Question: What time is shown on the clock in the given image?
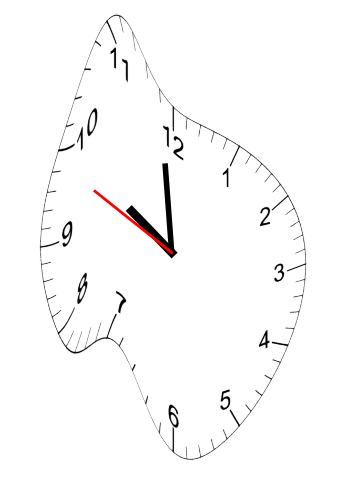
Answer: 09:58:49